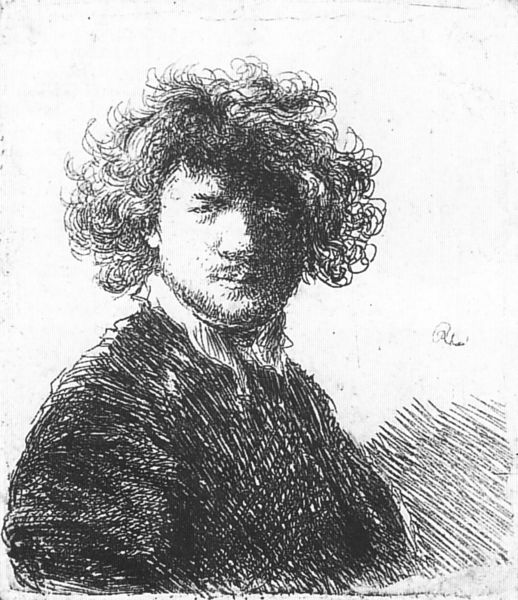
Titel: Selbstbildnis mit lockigem Haar und weissem Kragen
Künstler: Harmensz van Rijn Rembrandt
Institution: Amsterdam, Rijksprentenkabinett
Schlagwörter: dunkel, mann, schatten, weiß, grob, frisur, licht, mund, nase, ohr, schwarz, skizze, zeichnung, anzug, bart, hemd, augen, gesicht, kragen, rembrandt, niederlande, porträt, signatur, auge, haare, kinn, locken, düster, selbstporträt, striche, unterschrift, lockig, seite, schwarzweiß, selbstbildnis, haarig, grinsen, initialien, selbstportrait, kraus, holländer, wans, gelockt, strubbelig, struwwelig, verstrubbelt, struwwelpeter, zerauft